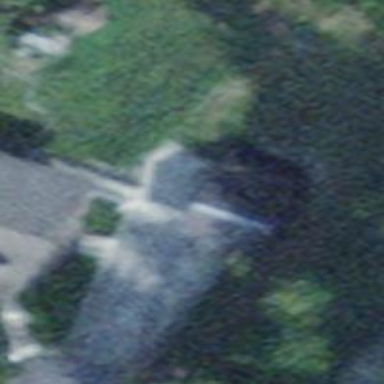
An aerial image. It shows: Garage.